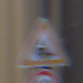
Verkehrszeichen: Bahnuebergang
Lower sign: Geschwindigkeit10
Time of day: MorningAfternoon
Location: Outdoor (Urban)
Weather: PartlyCloudy
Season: NotSpecified
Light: Natural